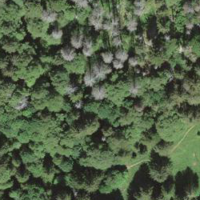
EUNIS habitat code: 44
Species observed at this site:
Campanula glomerata
Petasites albus